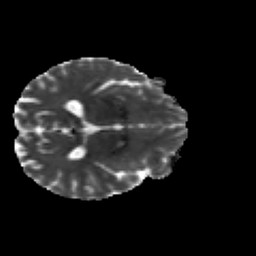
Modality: MD
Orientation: axial
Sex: male
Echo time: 0.114 s